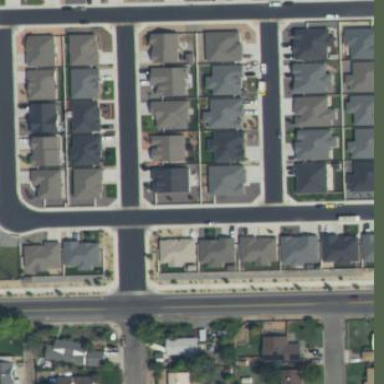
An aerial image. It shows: Residential neighbourhood.